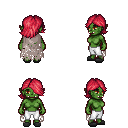
a pixel art fantasy rpg character, female body template, orc, green skin, gray tattered cape, white pants, ruby red swoop hairstyle, gray slippers, four views (front, back, left, right), 2x2 character sprite sheet, small pixel art, hard edges, no anti-aliasing